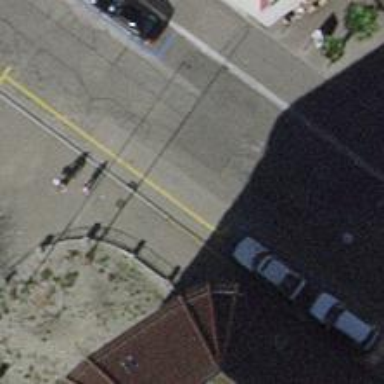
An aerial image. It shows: Parking lane for vehicles.